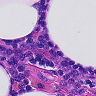
Metastatic tissue present: no